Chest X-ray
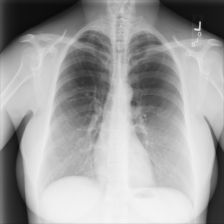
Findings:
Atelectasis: negative
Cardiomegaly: negative
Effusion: negative
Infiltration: negative
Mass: negative
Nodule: negative
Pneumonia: negative
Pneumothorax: negative
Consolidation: negative
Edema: negative
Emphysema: negative
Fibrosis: negative
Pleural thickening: negative
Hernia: negative